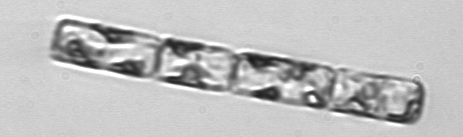
Label: Guinardia_delicatula